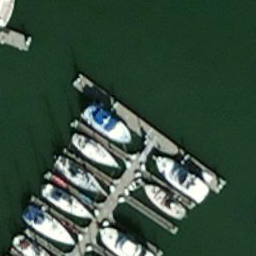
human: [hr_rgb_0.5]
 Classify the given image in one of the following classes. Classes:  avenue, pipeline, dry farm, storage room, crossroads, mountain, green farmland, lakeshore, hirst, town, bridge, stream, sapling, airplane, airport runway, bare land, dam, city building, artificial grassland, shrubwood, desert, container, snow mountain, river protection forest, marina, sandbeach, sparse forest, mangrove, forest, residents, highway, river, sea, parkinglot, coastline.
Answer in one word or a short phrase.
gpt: marina